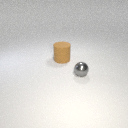
large brown rubber cylinder to the left of small gray metal sphere